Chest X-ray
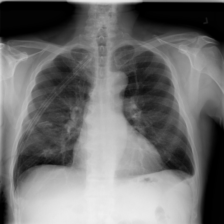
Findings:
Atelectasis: negative
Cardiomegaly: negative
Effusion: negative
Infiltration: negative
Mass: negative
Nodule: negative
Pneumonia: negative
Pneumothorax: negative
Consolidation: negative
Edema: negative
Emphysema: negative
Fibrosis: positive
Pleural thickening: negative
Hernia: negative